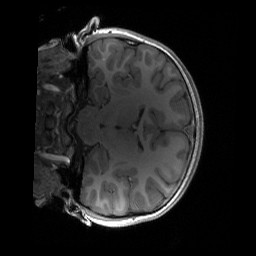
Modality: T1w
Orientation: coronal
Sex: female
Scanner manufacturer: siemens
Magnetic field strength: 3 T
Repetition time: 1.9 s
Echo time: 0.00243 s